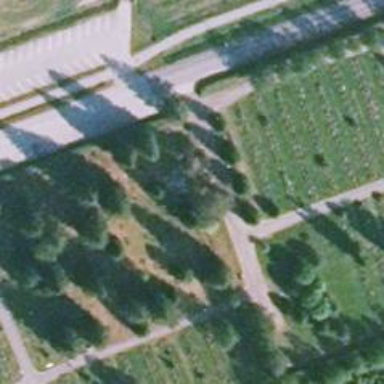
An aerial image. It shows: Historic memorial site.